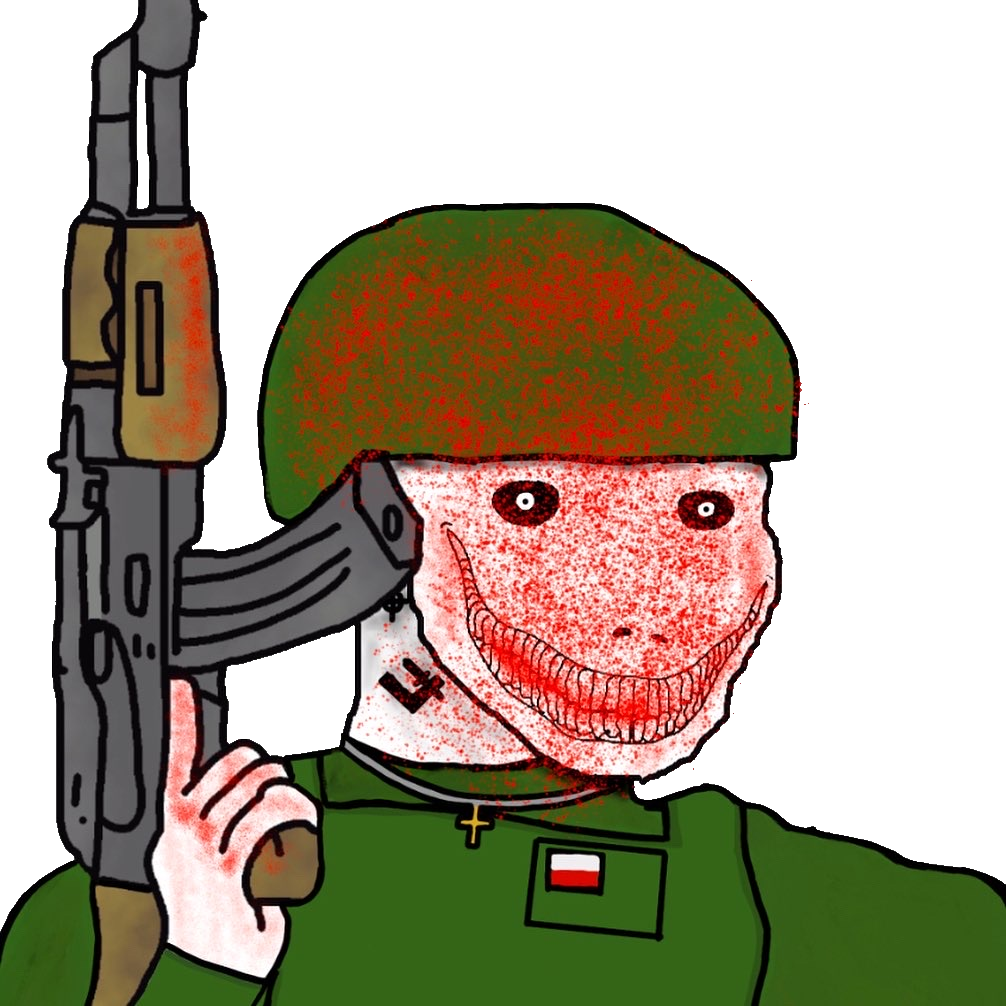
Label: 5_Oomer